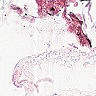
Metastatic tissue present: no